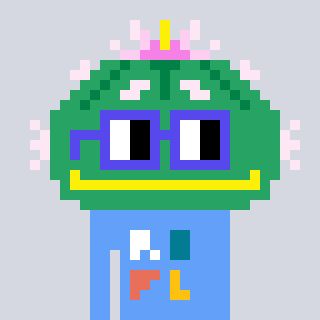
a pixel art character with square blue glasses, a peyote-shaped head and a blue-colored body on a cool background